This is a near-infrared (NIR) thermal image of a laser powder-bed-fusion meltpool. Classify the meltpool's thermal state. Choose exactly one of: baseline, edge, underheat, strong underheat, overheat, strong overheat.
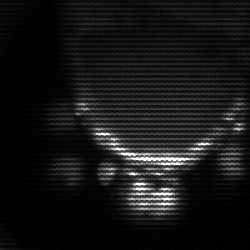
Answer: edge